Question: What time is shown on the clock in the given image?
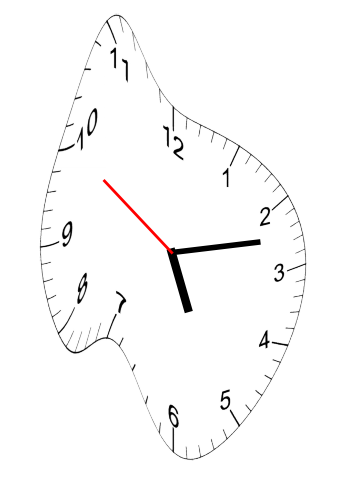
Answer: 05:12:50